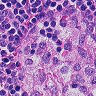
Metastatic tissue present: no